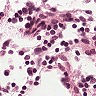
Metastatic tissue present: no